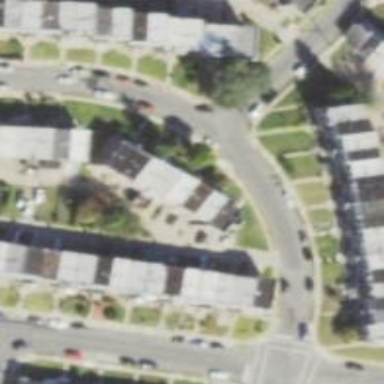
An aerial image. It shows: Alleyway designated as service road.